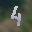
Label: 4